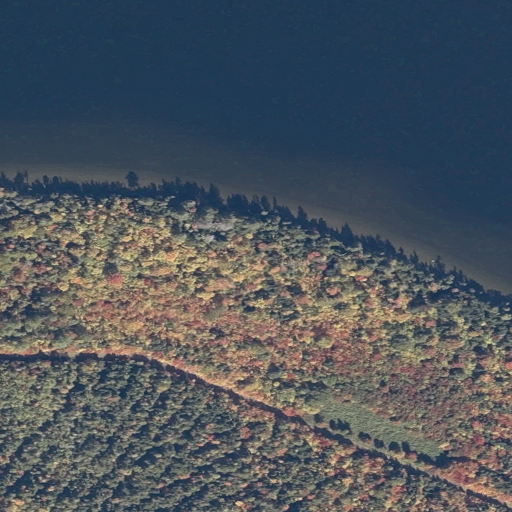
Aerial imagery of cape in Maine named Moose Point containing open water, mixed forest, evergreen forest, open development, and medium intensity development